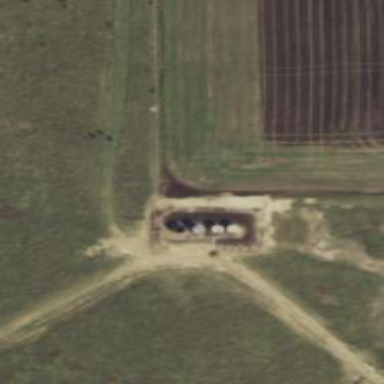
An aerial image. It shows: Storage tank with man-made structure.